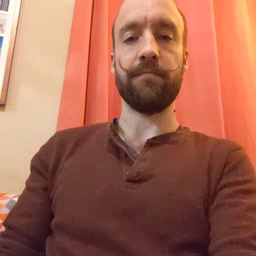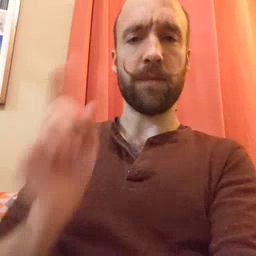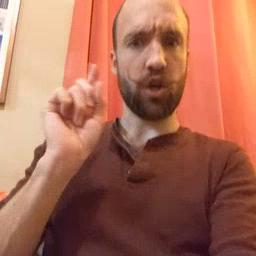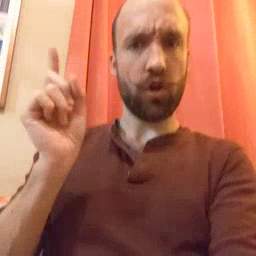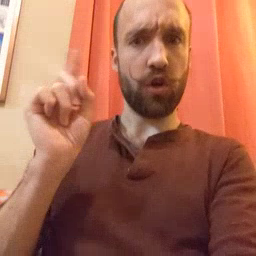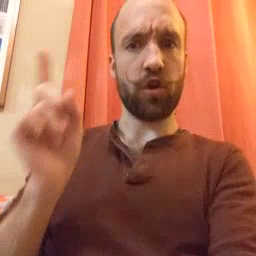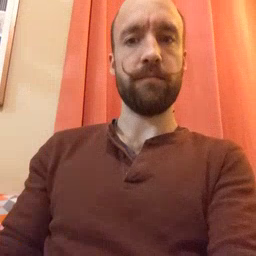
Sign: where